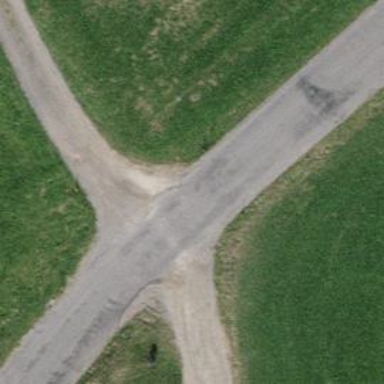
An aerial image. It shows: Unclassified road with asphalt surface.